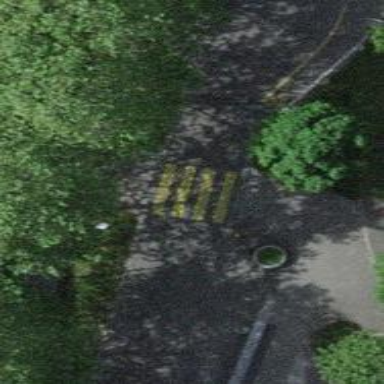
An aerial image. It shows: Marked crossing on the road.